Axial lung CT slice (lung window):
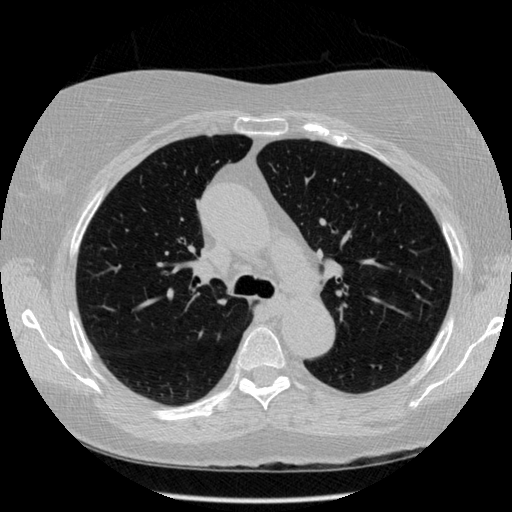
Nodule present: no